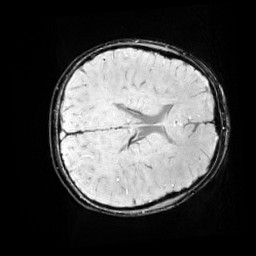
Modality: SWI
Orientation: axial
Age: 12
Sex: male
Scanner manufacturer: siemens
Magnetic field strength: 3 T
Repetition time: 0.027 s
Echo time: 0.02 s